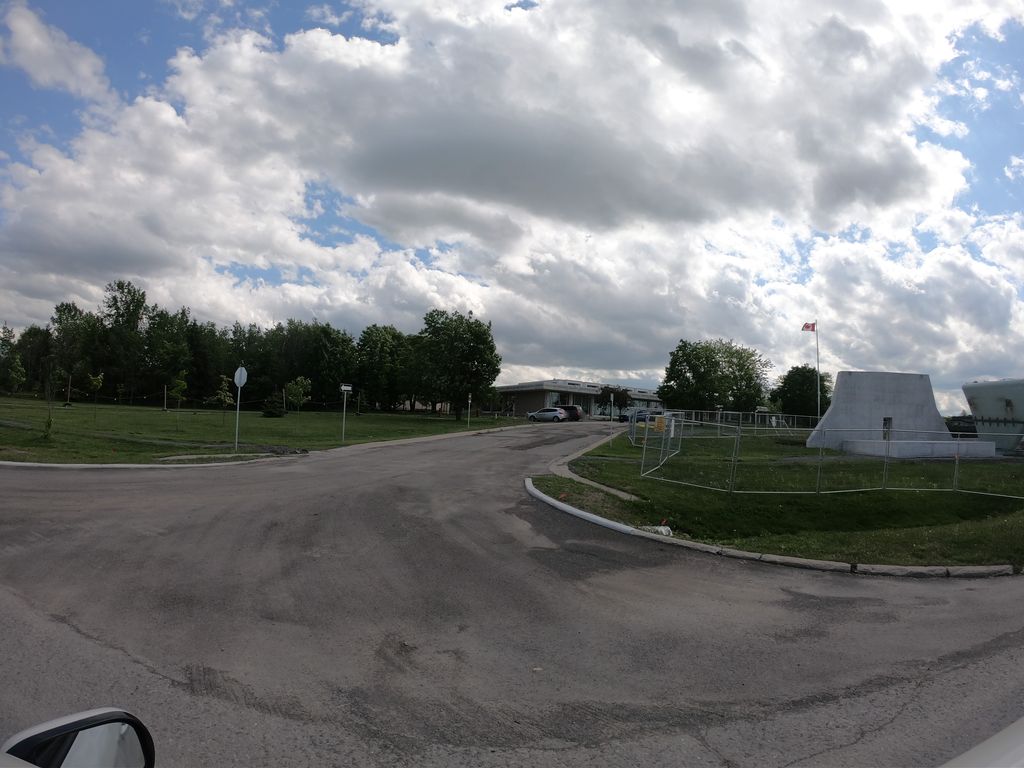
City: ottawa-gatineau